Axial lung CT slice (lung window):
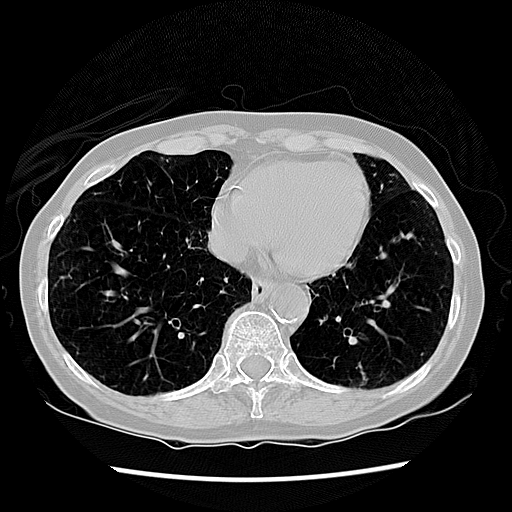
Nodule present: no